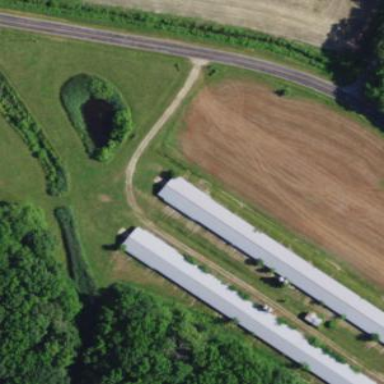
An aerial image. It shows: Farmyard area.